Interaction volume radius: 10 \u00c5
Interaction volume height: 30 \u00c5
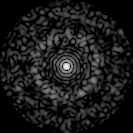
Disorder parameter: 0.8316